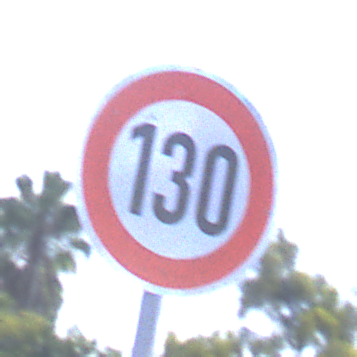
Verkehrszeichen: Geschwindigkeit130
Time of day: SunriseSunset
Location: Outdoor (Suburban)
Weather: PartlyCloudy
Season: NotSpecified
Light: Natural